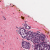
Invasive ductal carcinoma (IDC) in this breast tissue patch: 0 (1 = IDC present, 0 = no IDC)